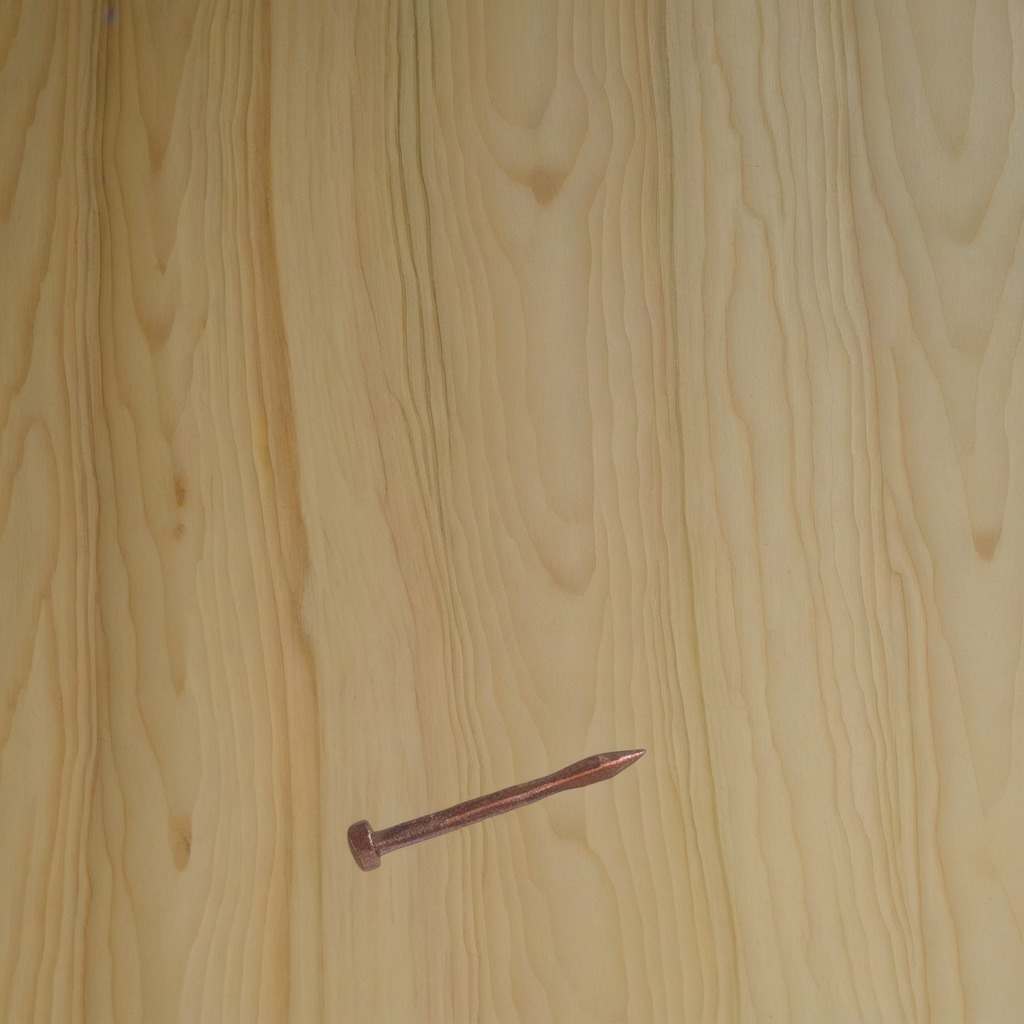
A iron nail is lying on a plywood surface in a paint workshop lit by afternoon window light.